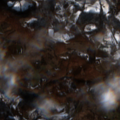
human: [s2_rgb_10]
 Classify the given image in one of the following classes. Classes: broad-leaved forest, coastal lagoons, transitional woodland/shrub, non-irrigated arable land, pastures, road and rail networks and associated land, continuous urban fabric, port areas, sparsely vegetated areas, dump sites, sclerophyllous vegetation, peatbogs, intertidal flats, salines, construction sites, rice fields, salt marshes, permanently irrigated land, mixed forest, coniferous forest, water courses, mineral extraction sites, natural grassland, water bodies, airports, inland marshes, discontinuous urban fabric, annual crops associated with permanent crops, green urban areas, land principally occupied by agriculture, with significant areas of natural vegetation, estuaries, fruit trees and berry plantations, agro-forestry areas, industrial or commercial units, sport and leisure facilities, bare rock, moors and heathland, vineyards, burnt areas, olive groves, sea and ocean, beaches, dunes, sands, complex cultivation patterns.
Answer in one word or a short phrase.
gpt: complex cultivation patterns, land principally occupied by agriculture, with significant areas of natural vegetation